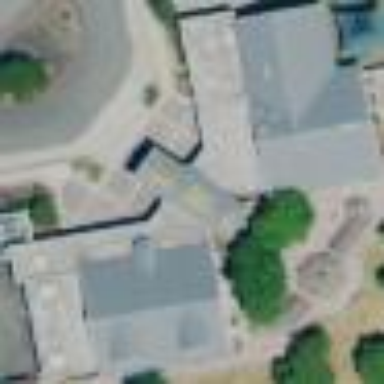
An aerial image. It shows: Public building used as community center.